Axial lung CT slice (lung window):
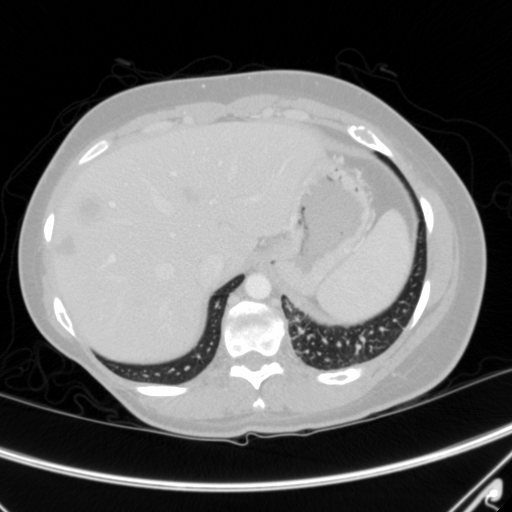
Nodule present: no